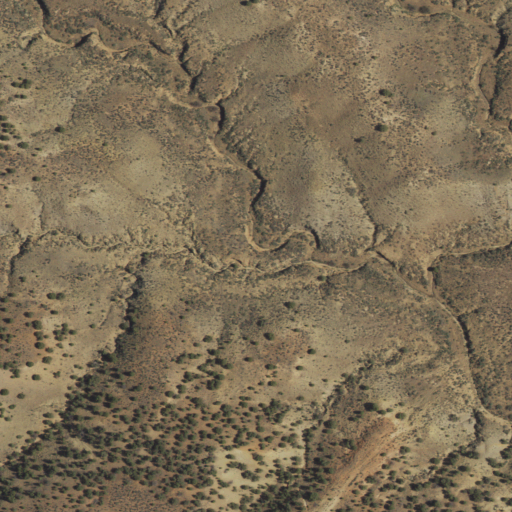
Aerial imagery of valley in New Mexico named South Thomas Canyon containing only shrub